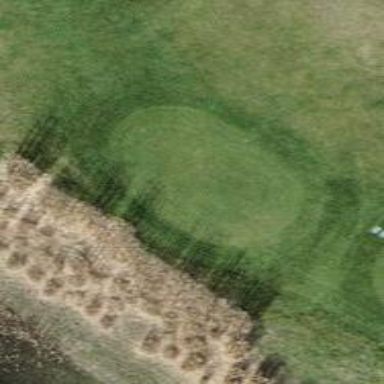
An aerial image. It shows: Golf tee.